Question: I want to use a function to calculate the real tic value based its automatically generated value.
Here is the example:
'''
set pm3d;
set pm3d map;
splot x*y;
'''
It gives:

I want to use a function f(x)=x^2 to calculate the real tic values for the color box based on its automatically generated tic values: 100, 50, 0, -50, -100. Then the displayed values should be 10000, 2500, 0, 2500, 10000.
If it is difficult to deal with repeated 2500 and 10000, a solution to generate only half the legend values: 10000, 2500, 0 would also help.
Thanks.
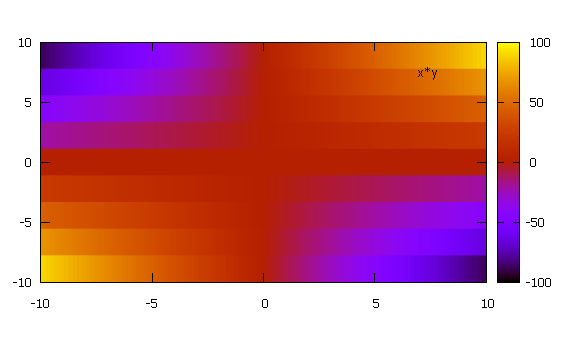
Answer: You can replace the automatically generated cbtics with 'set cbtics add ...':
'''
set pm3d map
f(x) = x**2
set for [i=-100💯50] cbtics add (sprintf('%d', f(i)) i)
splot x*y
'''

But this solution assumes, that you know the values of the automatic cbtics.